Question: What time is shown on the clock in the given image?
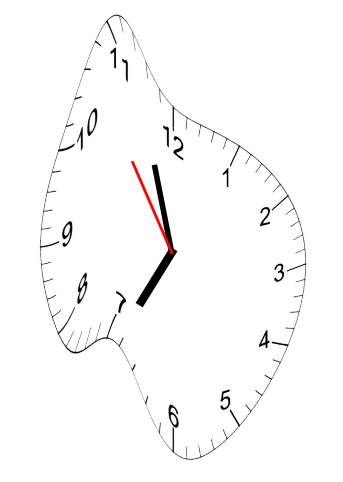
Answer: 06:56:54